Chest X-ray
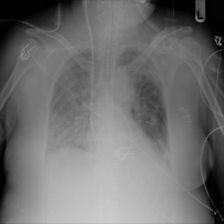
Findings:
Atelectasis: negative
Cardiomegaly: negative
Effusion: negative
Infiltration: negative
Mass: negative
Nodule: negative
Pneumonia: negative
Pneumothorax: negative
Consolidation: negative
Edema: negative
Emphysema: negative
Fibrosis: negative
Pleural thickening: negative
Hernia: negative